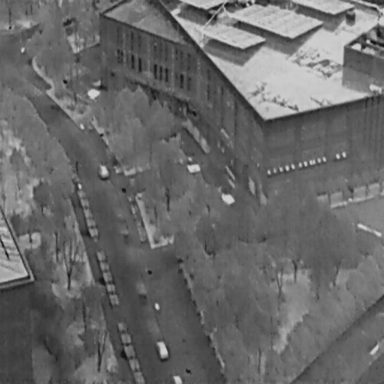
There are three Cars in the infrared image.